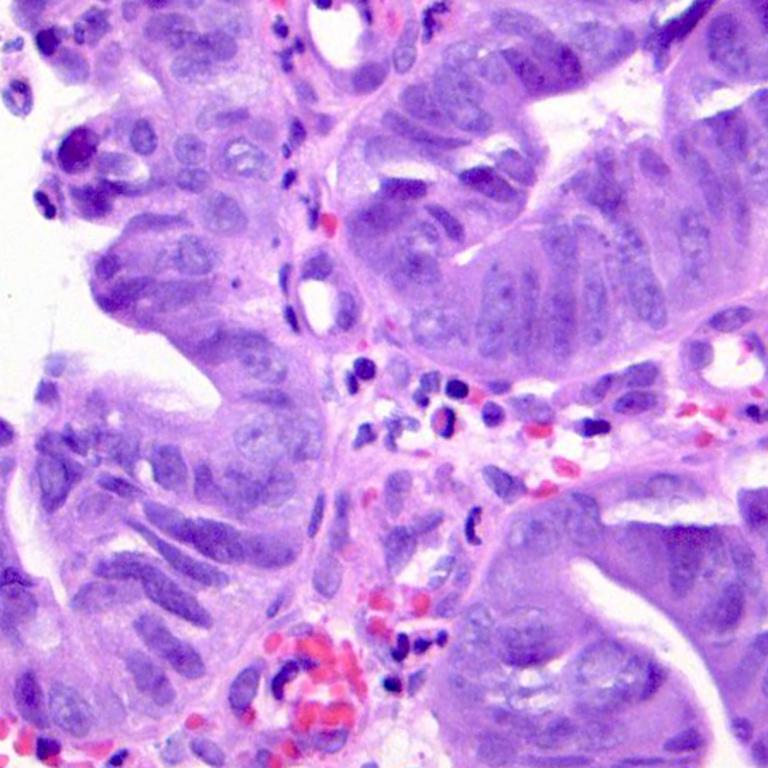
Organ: colon
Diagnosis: adenocarcinomas